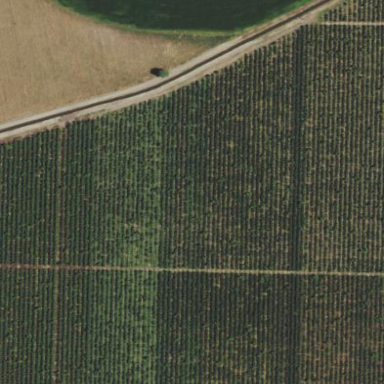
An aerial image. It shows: Vineyard growing grapes.